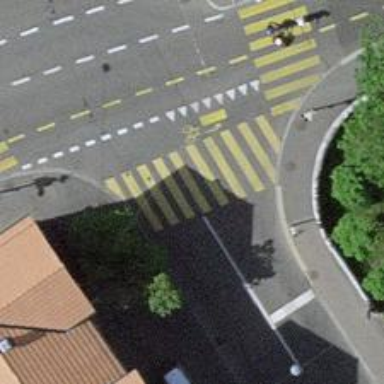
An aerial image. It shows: Crossing with traffic signals.